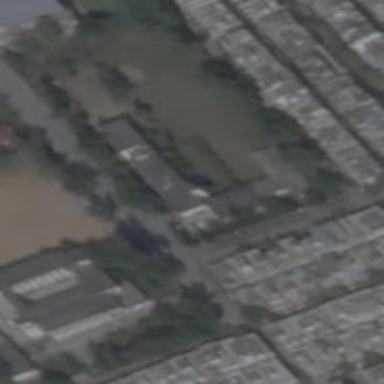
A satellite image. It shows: School.